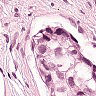
Metastatic tissue present: yes